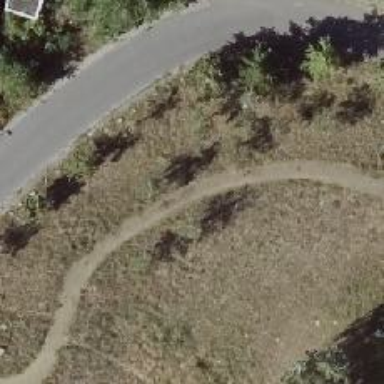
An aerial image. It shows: Gravel path with excellent trail visibility.